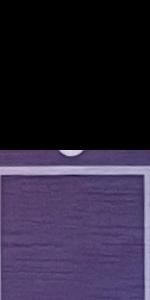
Label: Empty